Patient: sex F, age 54
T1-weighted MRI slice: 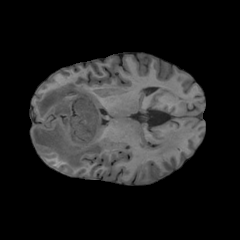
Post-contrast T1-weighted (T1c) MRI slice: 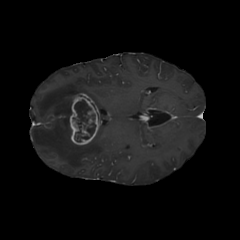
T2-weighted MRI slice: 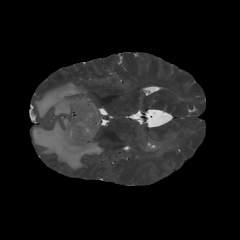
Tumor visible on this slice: yes
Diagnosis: Glioblastoma, IDH-wildtype
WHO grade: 4